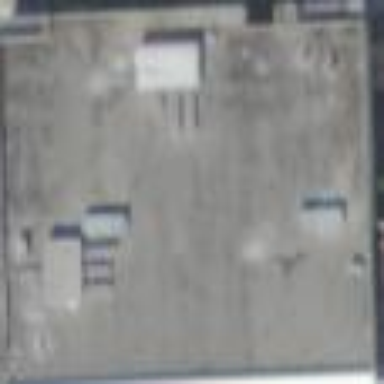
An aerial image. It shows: Retail building.